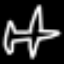
Label: airplane